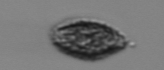
Label: Pseudochattonella_farcimen